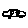
Label: car